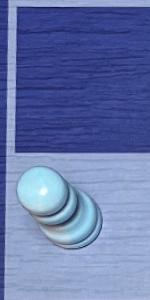
Label: Pawn_White